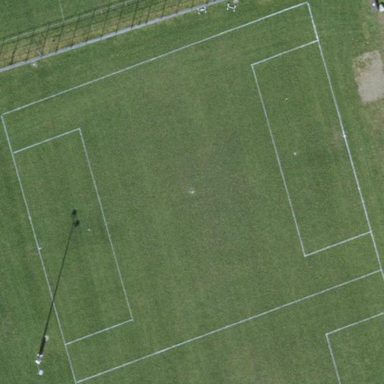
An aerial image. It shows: Soccer pitch with grass surface for leisure and sports.